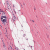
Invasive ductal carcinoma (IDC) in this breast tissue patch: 0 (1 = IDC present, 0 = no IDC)